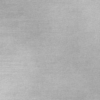
Label: dusty